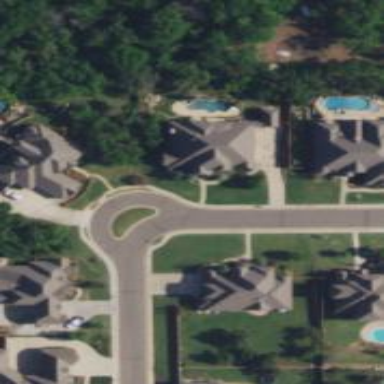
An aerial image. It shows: Residential road.